Question: I've browsed the different similar questions here but couldn't find anything useful for my problem. What I'm struggling with is quite simple but I can't figure it out.
I'm using Xcode 4.6.2 and Storyboarding. Here is the storyboard:

Here is the workflow I'd like to have:
- -
Problem is the Edit document view does not have the navigation bar even if I try to set the property 'self.navigationBarHidden = NO;' This seems normal to me though since I've presented the views modally but how to do it then?
I tried pushing my cameraVC from the tableVC but I get an error saying that stacking 2 navigationControllers is prohibited (since cameraVC subclass of UIImagePickerController subclass of UINavigationController). It seems that my only option is to present the cameraVC modally but then I don't know how to present the Edit document VC with its navigation bar.
: Having a navigation bar in the cameraVC is not optimal but is acceptable if this is the only way of doing it.
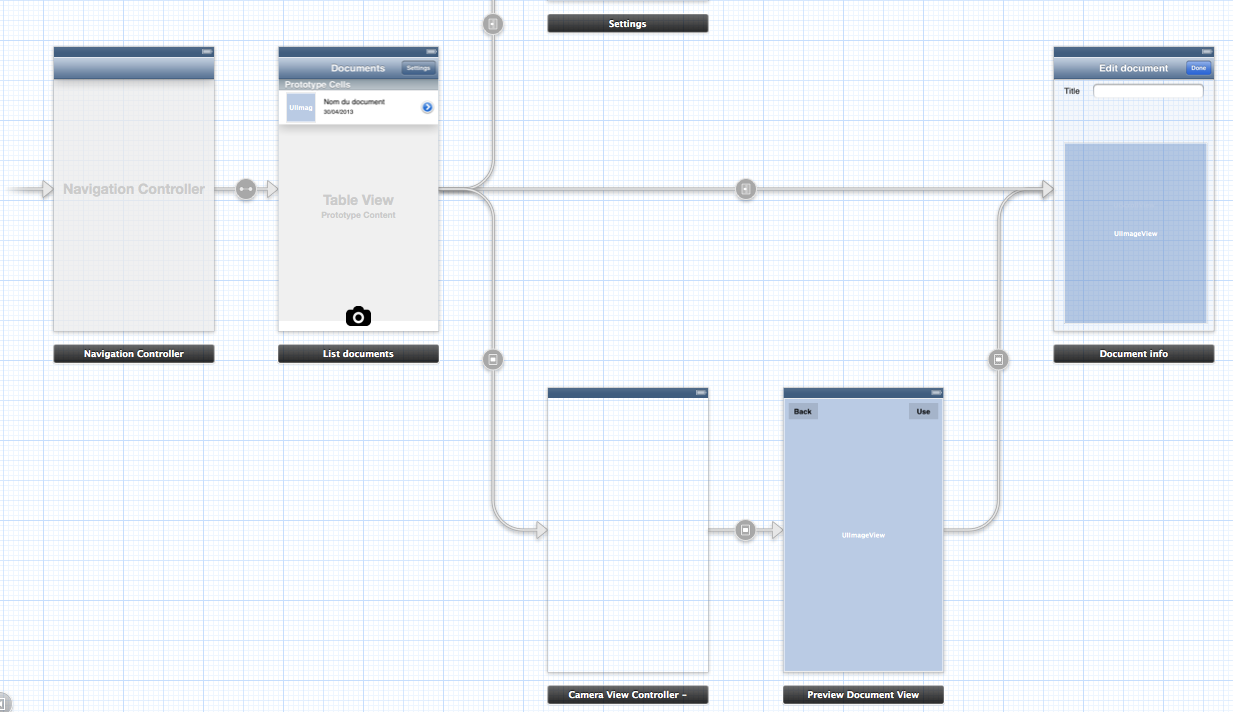
Answer: It would appear that the best solution is to use an unwind segue!
In summary:
1)In the tableVC create a method such as
'''
- (IBAction)unwindToThisViewController:(UIStoryboardSegue *)unwindSegue
{
NSLog(@"Rolled back");
}
'''
2)Create an unwind segue for your previewDocumentVC and give it a unique ID such as "unwindFromPreview", connecting it to the 'unwindToThisViewController' IBAction.
Check this <URL>.
3)Create a 'prepareForSegue' method in your previewDocumentVC where you set some tableVC BOOL property, such as
'''
-(void)prepareForSegue:(UIStoryboardSegue *)segue sender:(id)sender
{
if ([segue.identifier isEqualToString:@"unwindFromPreview"]) {
((TableVC*)segue.destinationViewController).shouldTransitionToEditDocVC = YES;
}
}
'''
4) In your tableVC's 'ViewWillAppear' method you then check the 'shouldTransitionToEditDocVC' and if it is set to YES you perform the segue to the editDocVC.
I hope this helps!